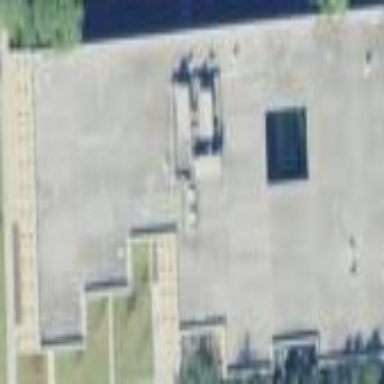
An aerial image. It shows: Office building.